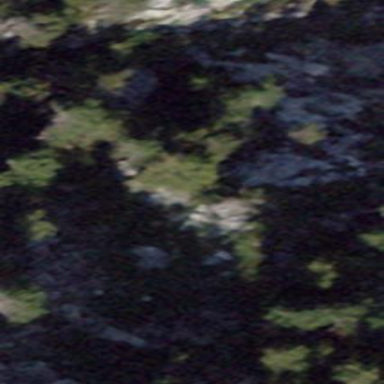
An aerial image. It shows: Forest area.